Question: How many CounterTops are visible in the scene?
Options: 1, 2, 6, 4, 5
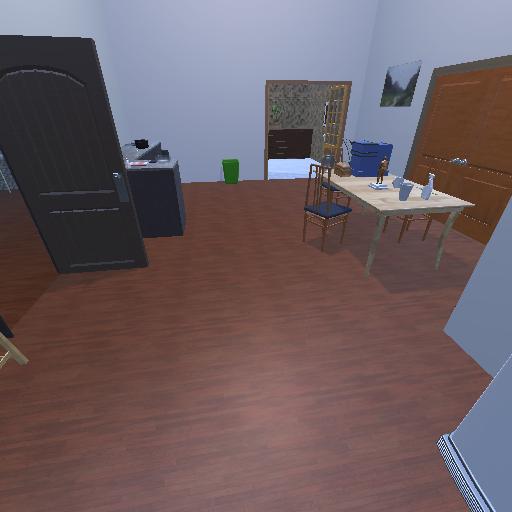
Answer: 1